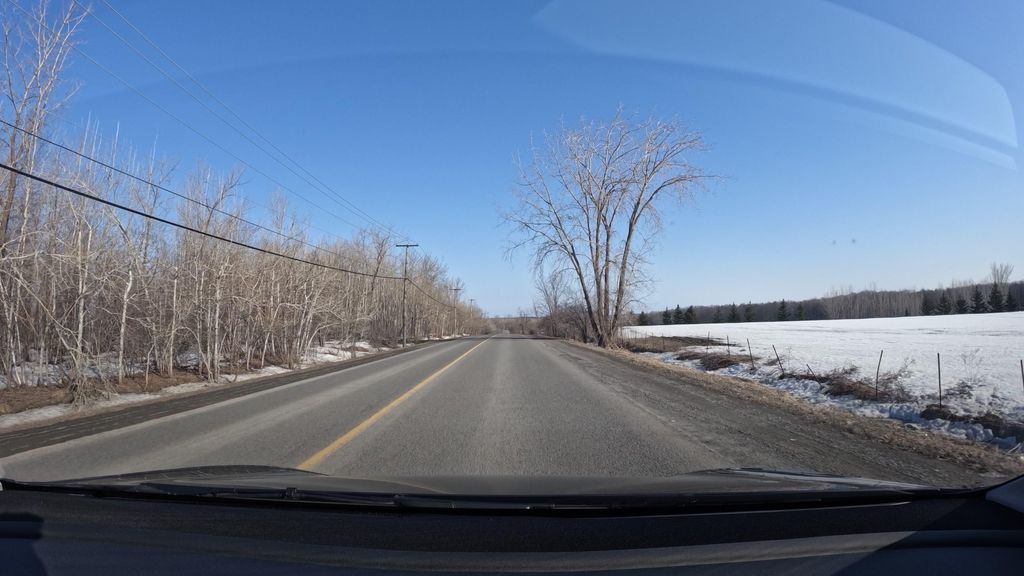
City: montreal